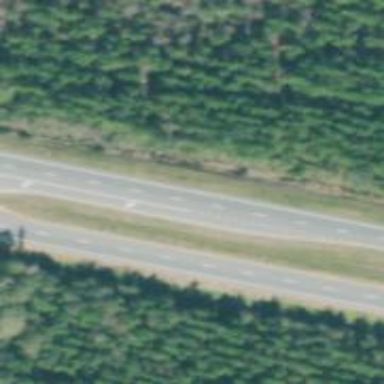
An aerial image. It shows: Expressway with dual carriageway. The highway has asphalt surface.